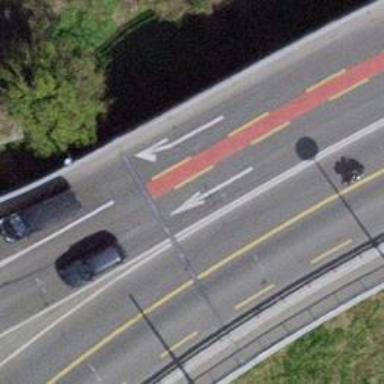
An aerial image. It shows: Secondary road bridge with designated cycle lane and trolley wire.